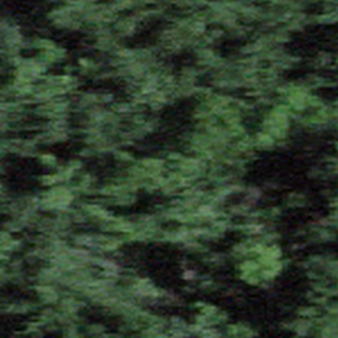
Label: other